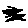
Label: zigzag